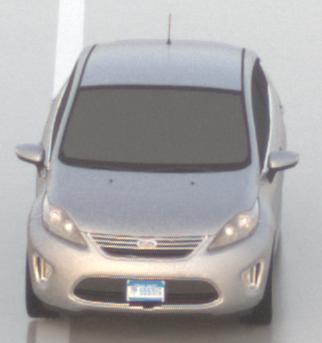
Make: Ford
Model: Fiesta
Detailed model: ’09 Sedan (seventh series)
Model produced from: 2010
Model produced until: 2017
Doors: 4
Color: white
Road condition: wet road
Daytime: sunrise or sunset
Contrast: low contrast